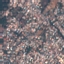
Land use / land cover: Residential